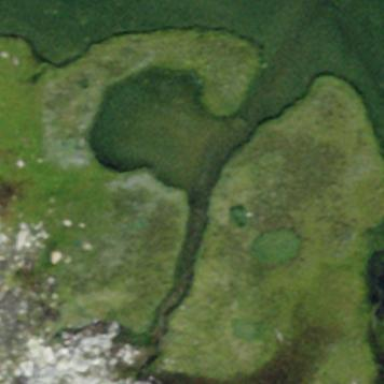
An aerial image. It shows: Bog wetland.